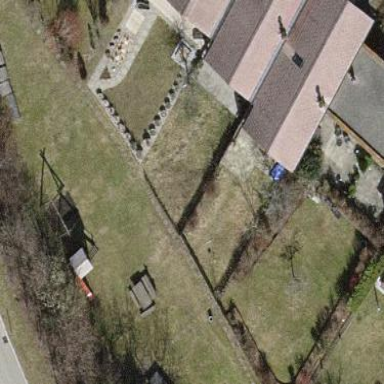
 designed for leisure activities on land."